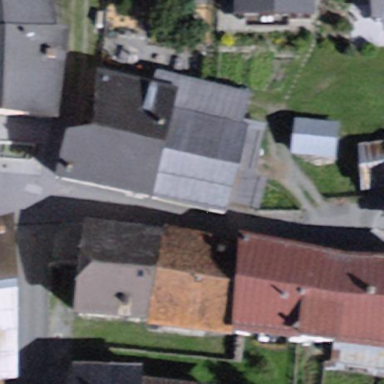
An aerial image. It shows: Building with gabled roof oriented across its structure.